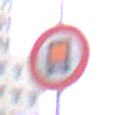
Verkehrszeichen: VerbotKennzeichnungspflichtigeKraftfahrzeugeGefaehrlicheGueter
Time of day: MorningAfternoon
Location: Outdoor (Urban)
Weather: Overcast
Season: NotSpecified
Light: Natural